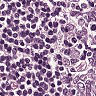
Metastatic tissue present: no